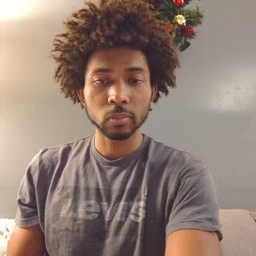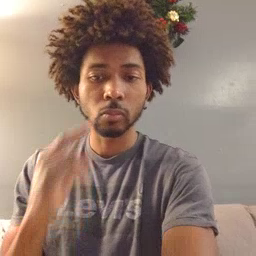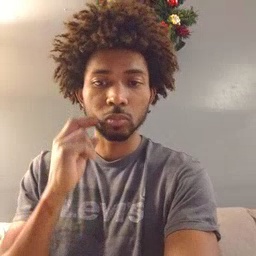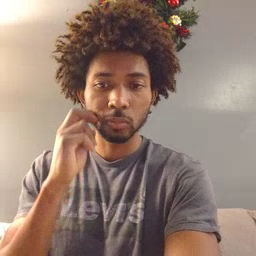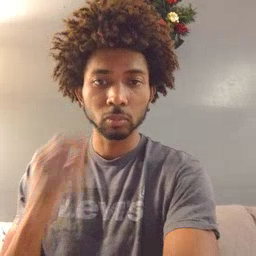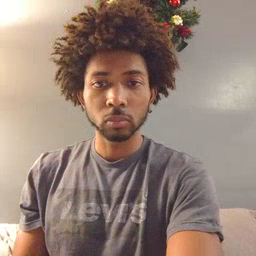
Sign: gum